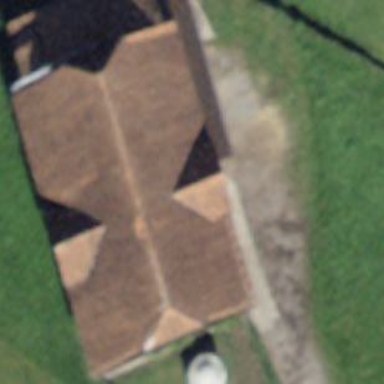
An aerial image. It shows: Farm building.